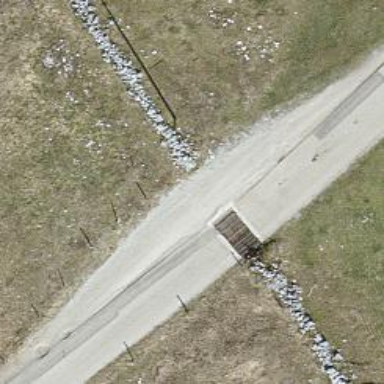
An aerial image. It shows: Wall barrier.